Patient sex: M
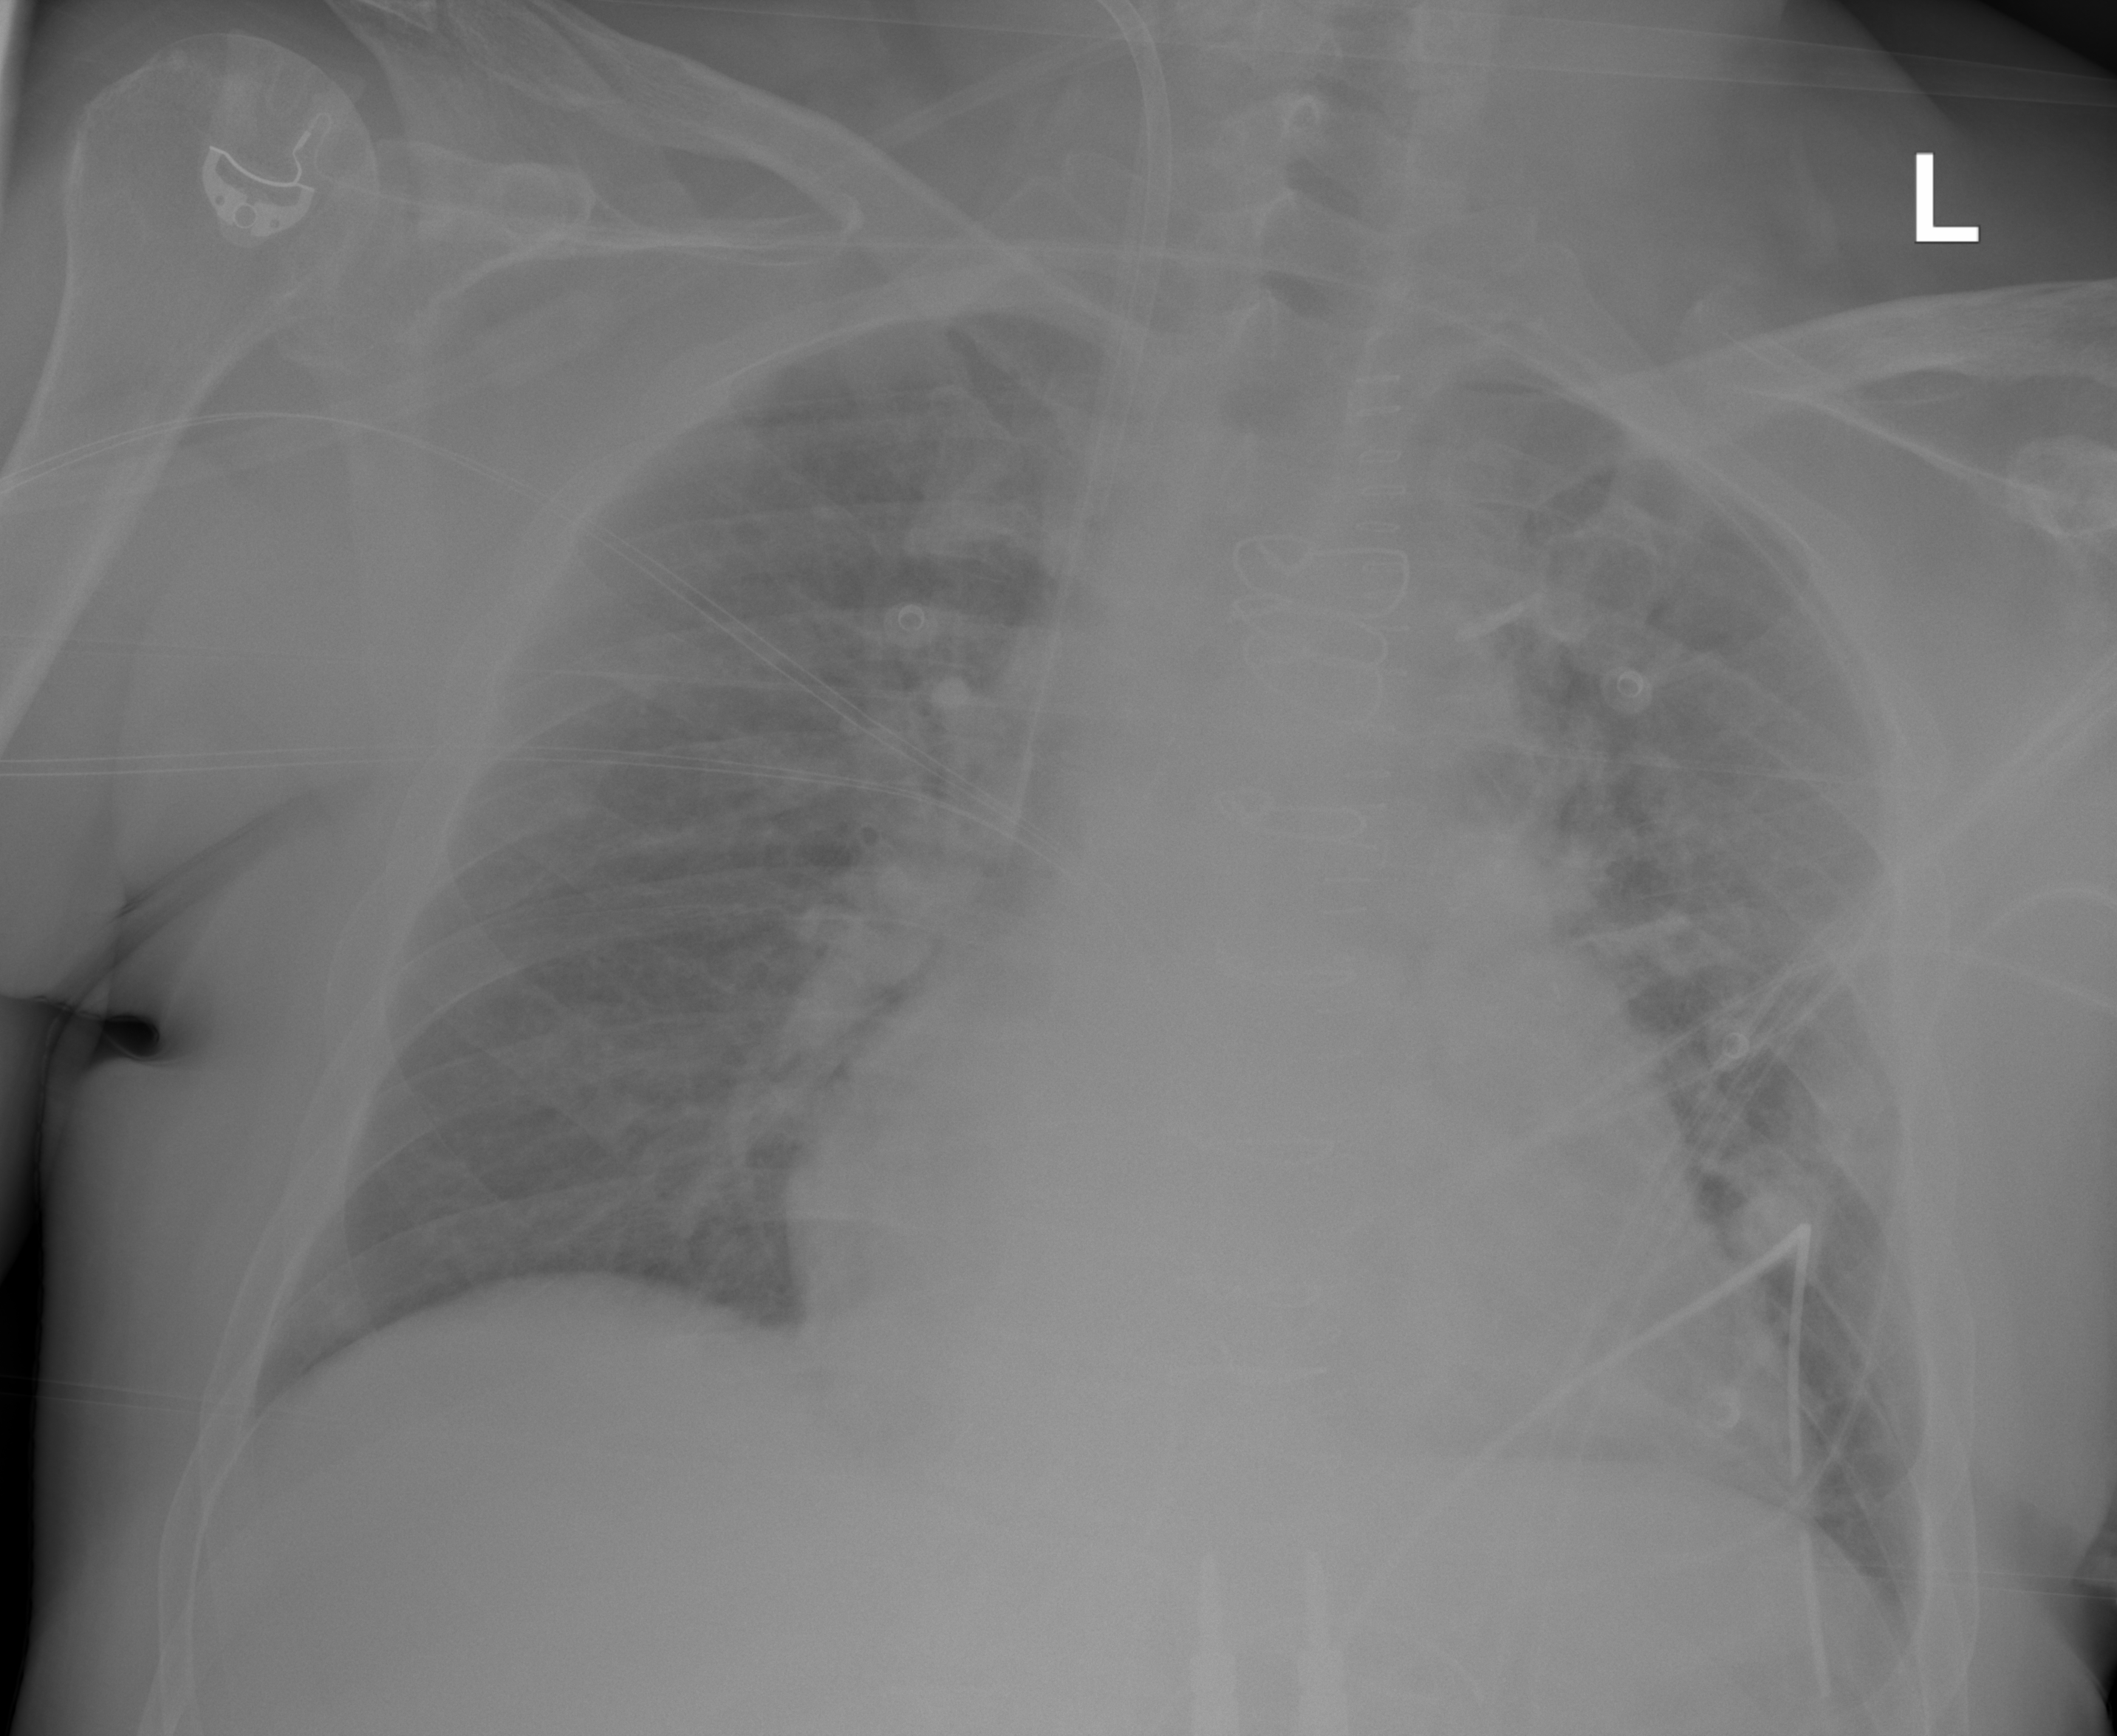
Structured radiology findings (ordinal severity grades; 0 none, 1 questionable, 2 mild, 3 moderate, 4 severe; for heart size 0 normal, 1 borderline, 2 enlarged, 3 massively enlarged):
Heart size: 2
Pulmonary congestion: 2
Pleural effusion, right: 0
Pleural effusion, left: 0
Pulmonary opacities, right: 0
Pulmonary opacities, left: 0
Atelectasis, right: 0
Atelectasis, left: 2